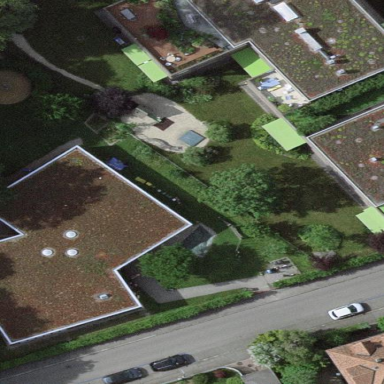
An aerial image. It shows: Kindergarten building.